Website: bh-photo
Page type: cart
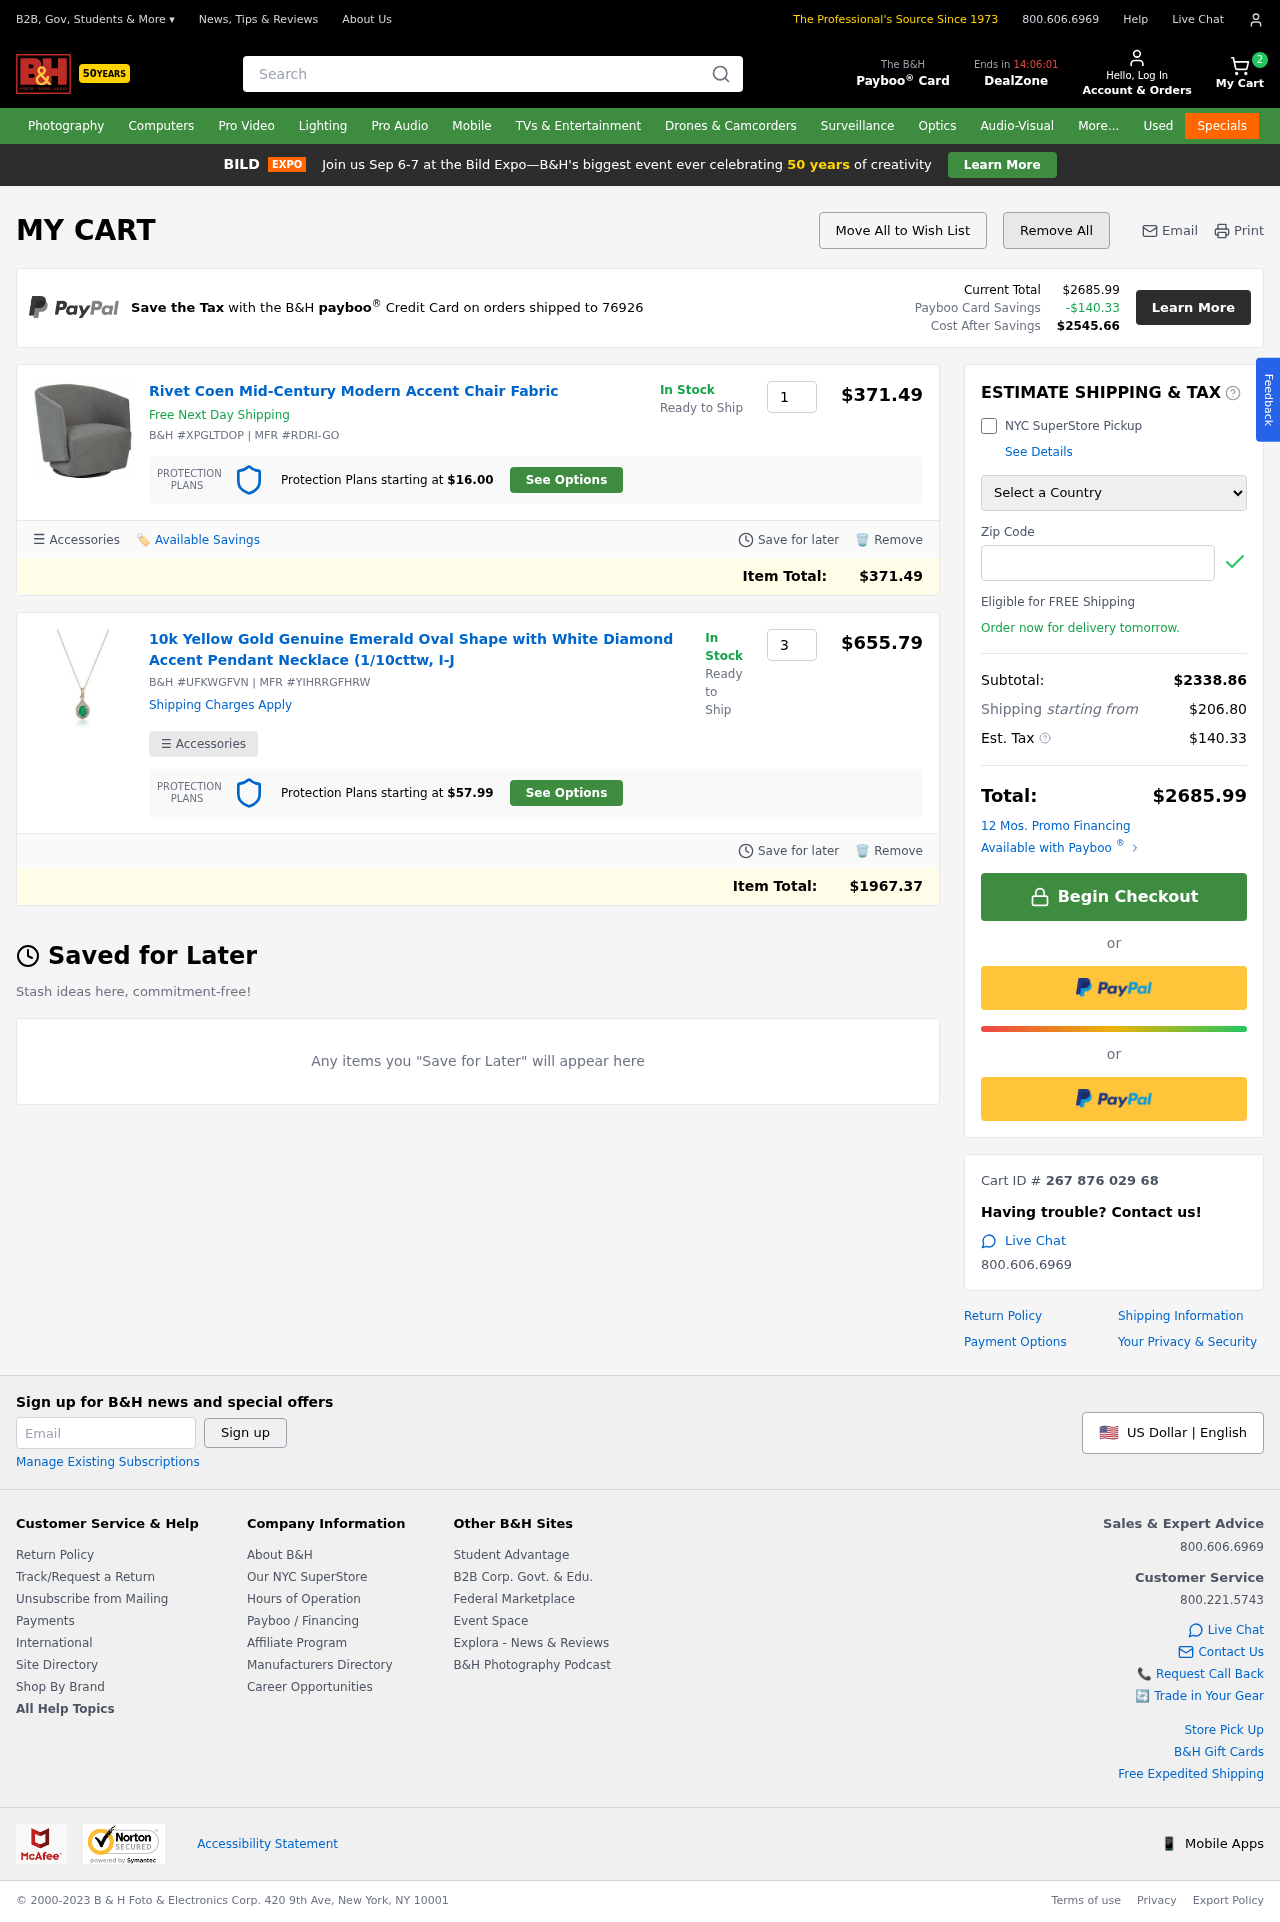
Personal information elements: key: PII_COUNTRY
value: United States
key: PII_POSTCODE
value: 76926
Product elements: key: PRODUCT1_NAME
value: Rivet Coen Mid-Century Modern Accent Chair Fabric
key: PRODUCT1_PRICE
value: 371.49
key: PRODUCT1_QUANTITY
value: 1
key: PRODUCT2_NAME
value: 10k Yellow Gold Genuine Emerald Oval Shape with White Diamond Accent Pendant Necklace (1/10cttw, I-J
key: PRODUCT2_PRICE
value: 655.79
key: PRODUCT2_QUANTITY
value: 3
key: PRODUCT1_ITEM_TOTAL
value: $371.49
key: PRODUCT2_ITEM_TOTAL
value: $1967.37
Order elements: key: ORDER_NUM_ITEMS
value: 2
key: ORDER_TOTAL
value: $2685.99
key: ORDER_TAX
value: -$140.33
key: ORDER_TAX
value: $140.33
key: ORDER_TOTAL_AFTER_SAVINGS
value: $2545.66
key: ORDER_SUBTOTAL
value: $2338.86
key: ORDER_SHIPPING_COST
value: $206.80
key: ORDER_ID
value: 267 876 029 68
Search elements: key: HEADER_SEARCH
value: Search